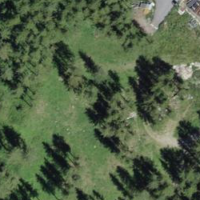
EUNIS habitat code: 44
Species observed at this site:
Corvus corone
Sitta europaea
Cinclus cinclus
Buteo buteo
Corvus corax